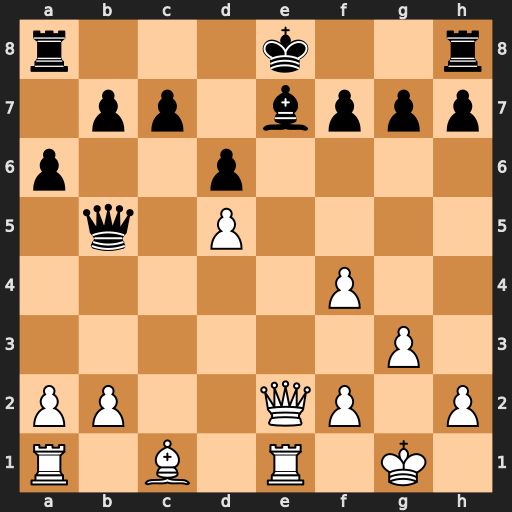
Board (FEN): r3k2r/1pp1bppp/p2p4/1q1P4/5P2/6P1/PP2QP1P/R1B1R1K1
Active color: w
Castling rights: kq
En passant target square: -
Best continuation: Qxe7#